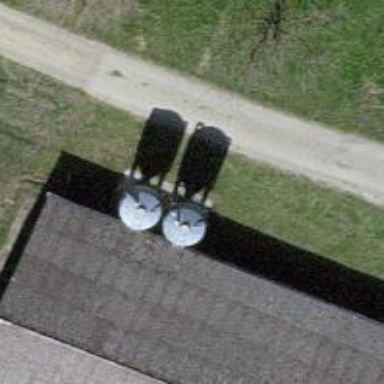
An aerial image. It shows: Silo.